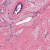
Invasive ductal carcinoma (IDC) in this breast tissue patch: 0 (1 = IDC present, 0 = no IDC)